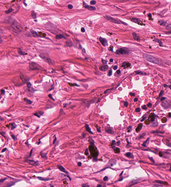
Tumor epithelial tissue: no
Tumor-associated stroma tissue: yes
Normal tissue: no